Field crop: maize
Growth stage: 2
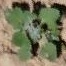
Species: chenopodium